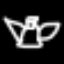
Label: angel